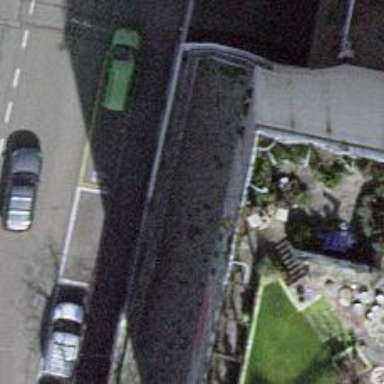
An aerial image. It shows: Restaurant.